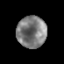
Tissue: prostate
Cell type: T cells
Senescence score: 0.3271
Nuclear area (px): 921
Mean DAPI intensity: 124.25